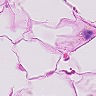
Metastatic tissue present: no